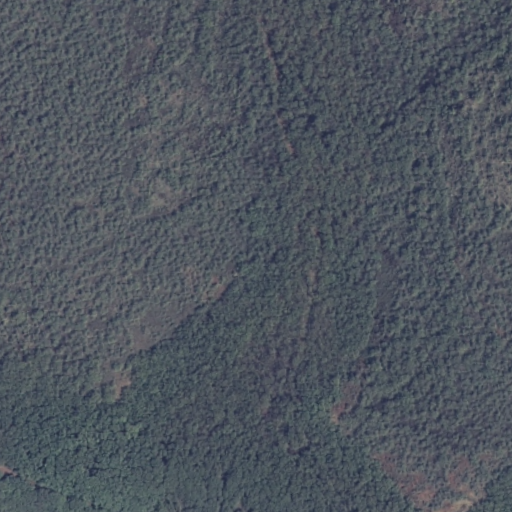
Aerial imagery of valley in Hawaii named Hakina Gulch containing only unknown